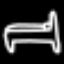
Label: bed